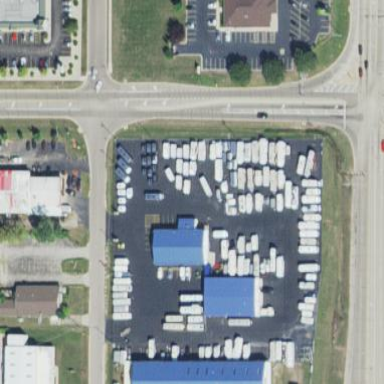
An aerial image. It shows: Shop housed in caravan.